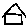
Label: house